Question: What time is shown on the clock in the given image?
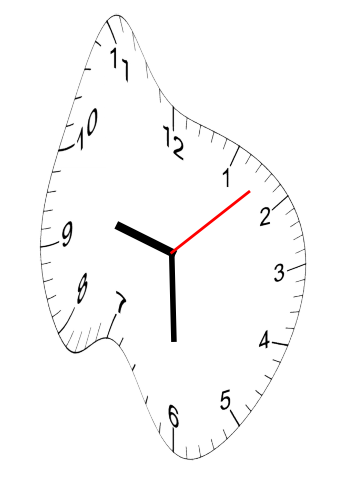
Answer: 09:30:08